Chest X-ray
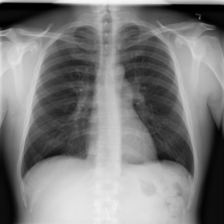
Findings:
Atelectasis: negative
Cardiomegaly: negative
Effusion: negative
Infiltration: negative
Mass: negative
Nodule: negative
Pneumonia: negative
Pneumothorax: negative
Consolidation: negative
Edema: negative
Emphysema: negative
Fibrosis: negative
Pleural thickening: negative
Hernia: negative